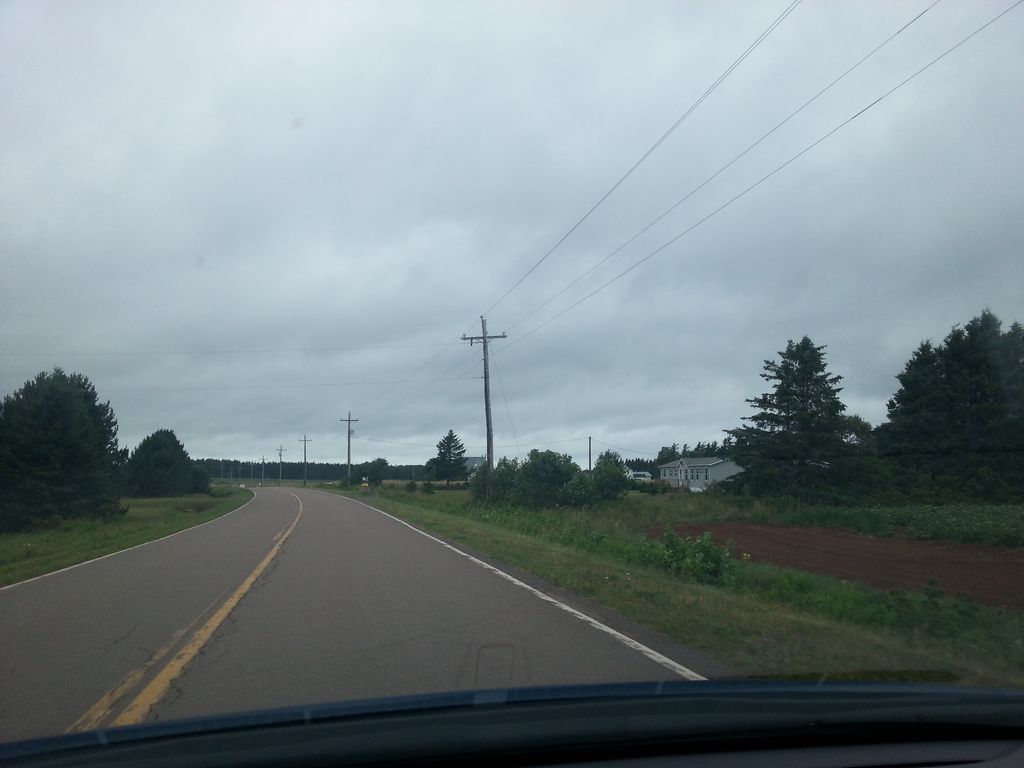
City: charlottetown